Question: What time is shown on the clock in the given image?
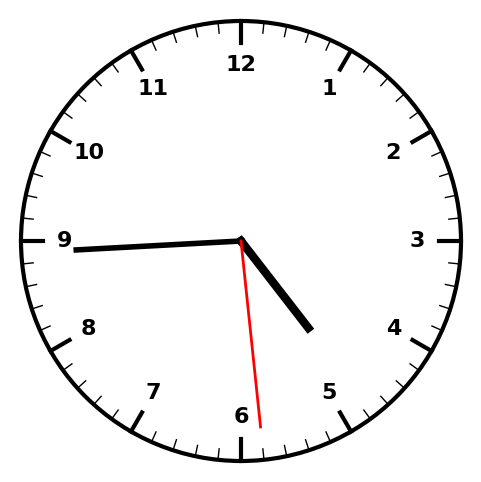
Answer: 04:44:29